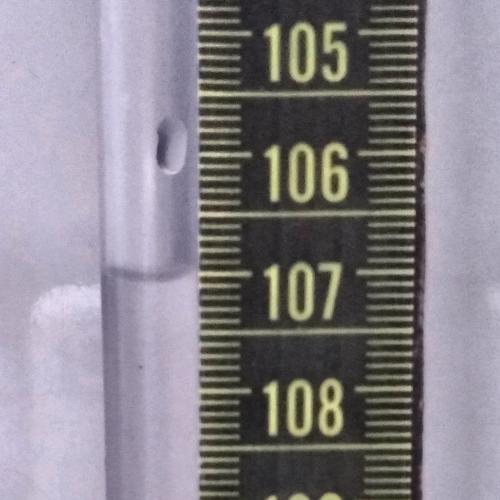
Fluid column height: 107.0 cm